Field crop: maize
Growth stage: 1
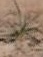
Species: salsola